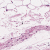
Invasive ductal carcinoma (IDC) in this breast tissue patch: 0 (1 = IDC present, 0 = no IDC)